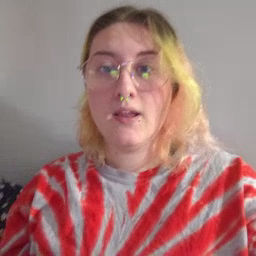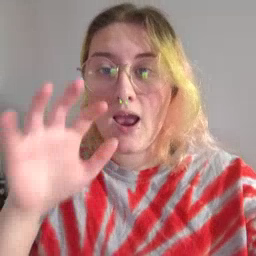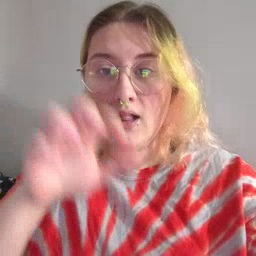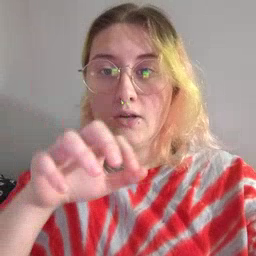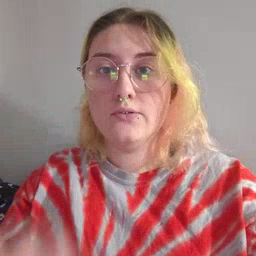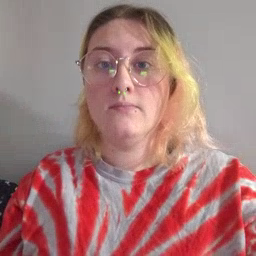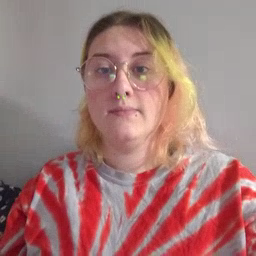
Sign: alligator